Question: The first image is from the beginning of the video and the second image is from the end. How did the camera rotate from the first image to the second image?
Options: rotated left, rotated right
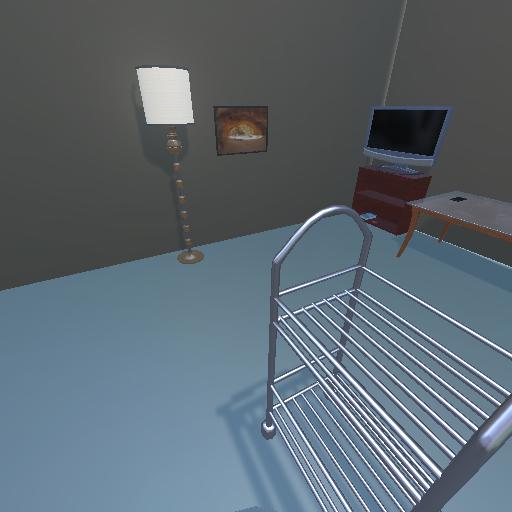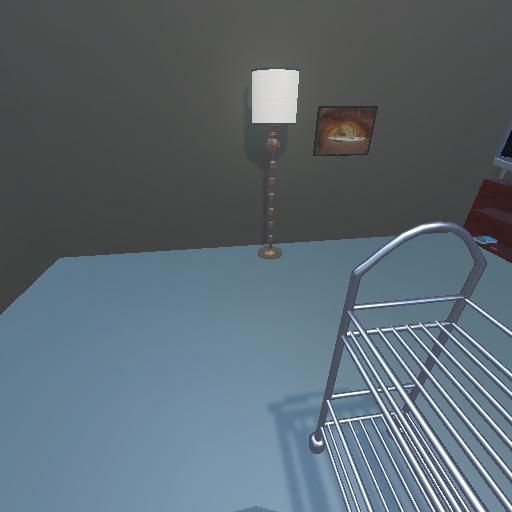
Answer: rotated left